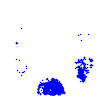
Particle: proton